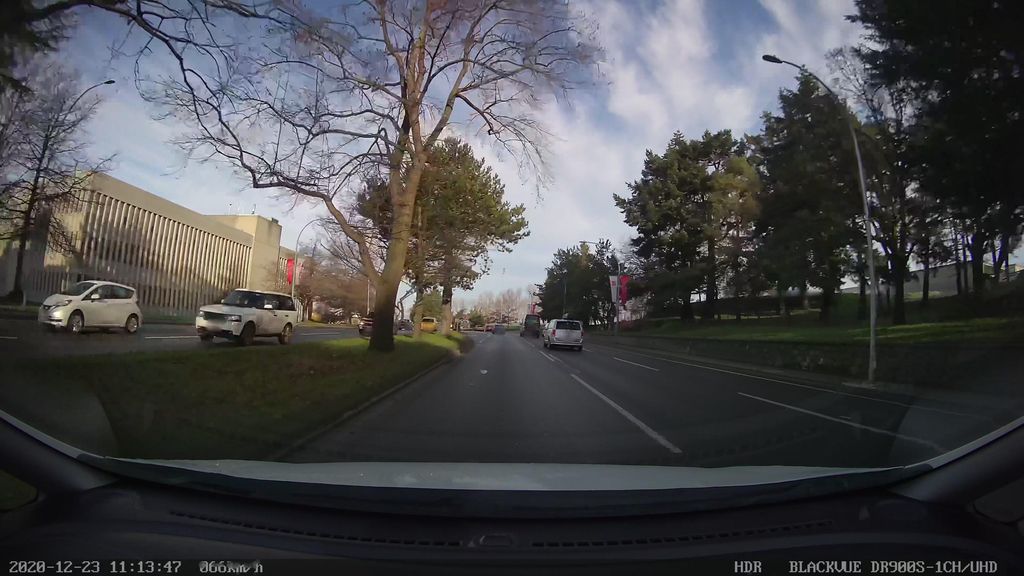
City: victoria